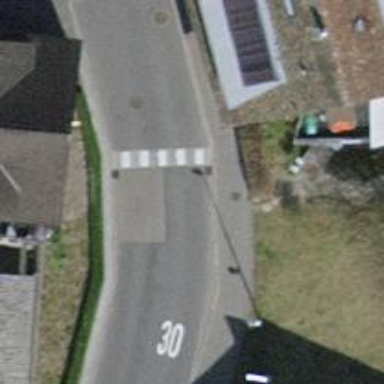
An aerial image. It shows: Table-style traffic calming feature.